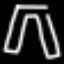
Label: pants